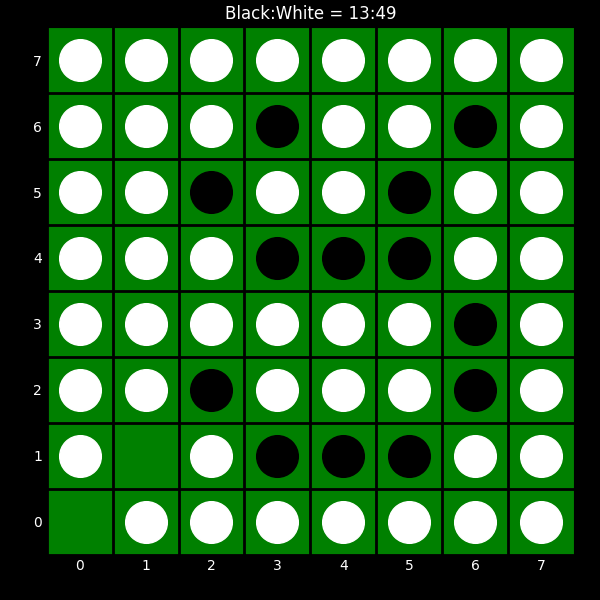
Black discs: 13
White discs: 49